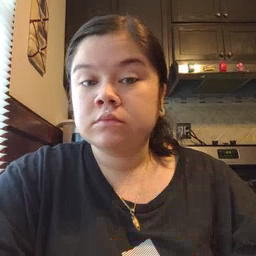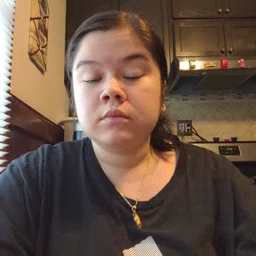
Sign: thankyou